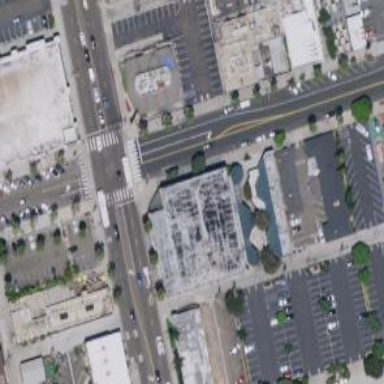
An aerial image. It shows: Commercial building.